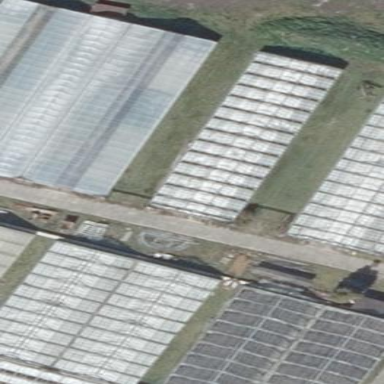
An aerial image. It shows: Greenhouse.